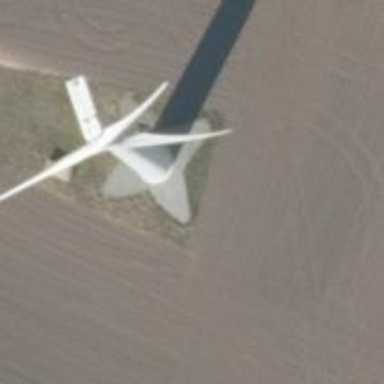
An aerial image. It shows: Wind power generator.